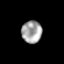
Tissue: prostate
Cell type: T cells
Senescence score: 0.732
Nuclear area (px): 444
Mean DAPI intensity: 164.338